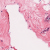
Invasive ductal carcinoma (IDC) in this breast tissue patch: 0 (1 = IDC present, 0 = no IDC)